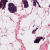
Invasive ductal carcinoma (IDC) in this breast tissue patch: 0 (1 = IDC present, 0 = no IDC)